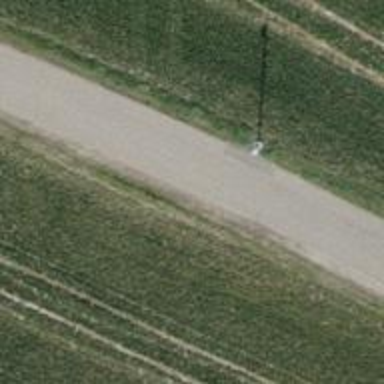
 primarily used for agricultural purposes."